Interaction volume radius: 5 \u00c5
Interaction volume height: 15 \u00c5
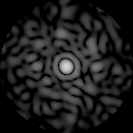
Disorder parameter: 0.8422